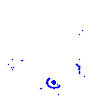
Particle: pion